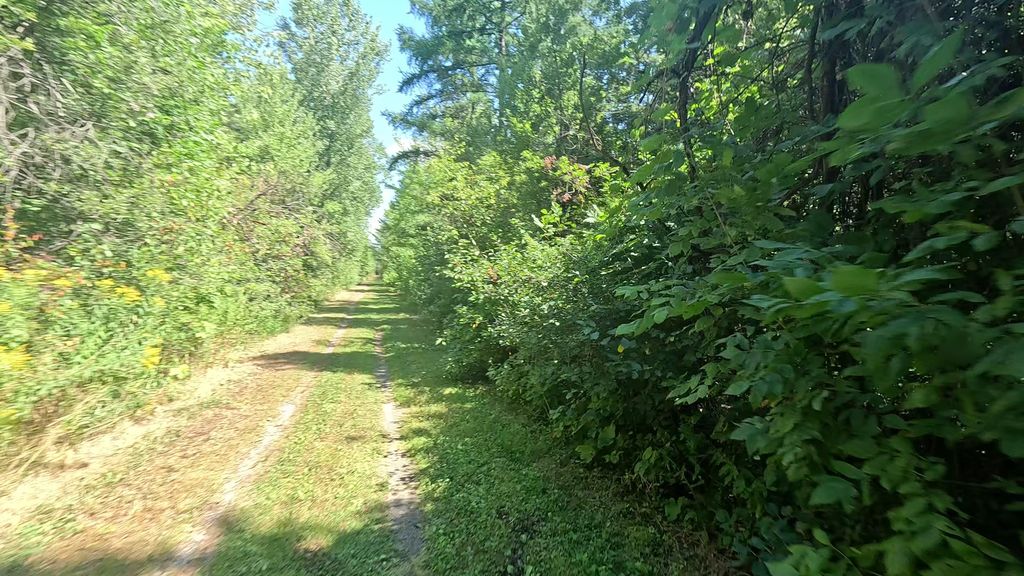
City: ottawa-gatineau